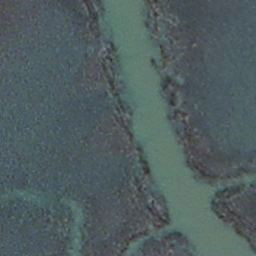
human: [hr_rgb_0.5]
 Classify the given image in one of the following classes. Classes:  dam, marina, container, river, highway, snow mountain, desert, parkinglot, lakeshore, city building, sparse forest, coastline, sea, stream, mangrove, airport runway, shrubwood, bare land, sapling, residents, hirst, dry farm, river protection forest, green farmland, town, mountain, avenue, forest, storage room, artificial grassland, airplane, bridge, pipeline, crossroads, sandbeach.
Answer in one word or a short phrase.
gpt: stream